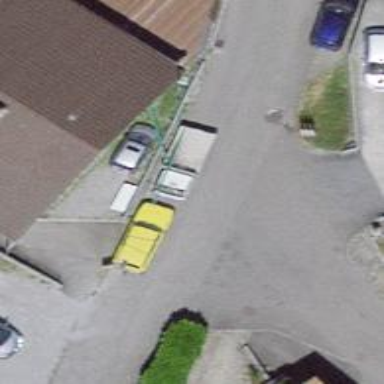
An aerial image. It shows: Smooth asphalt road in residential area.